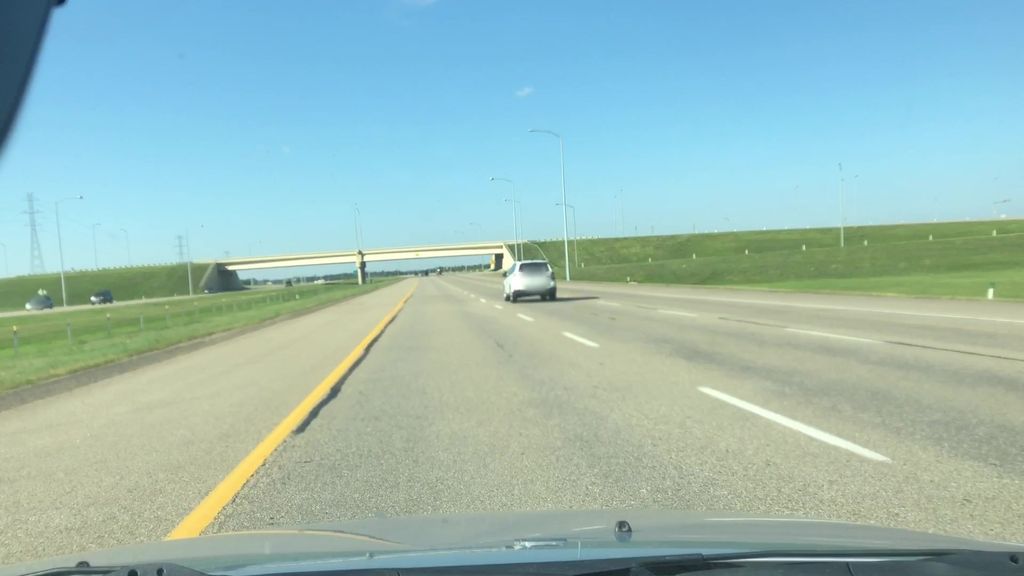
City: edmonton